Aerial crown-view tile of a tropical tree (Barro Colorado Island, Panama), acquired 20250124:
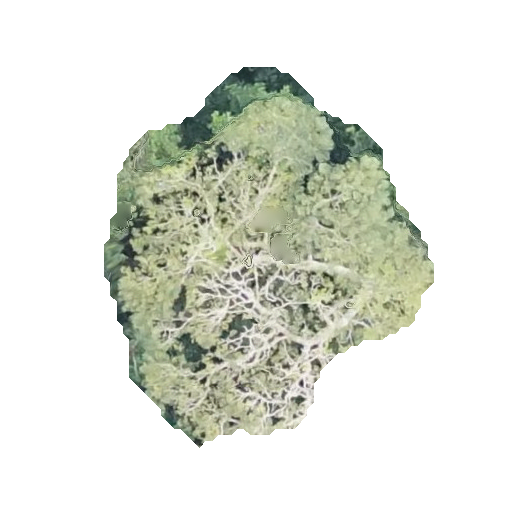
Species: Jacaranda copaia
GBIF accepted scientific name: Jacaranda copaia
Crown area: 123.42 m²